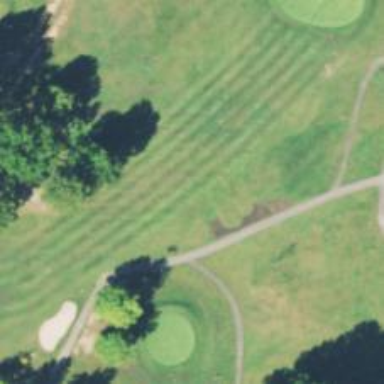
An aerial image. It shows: Golf hole.